RGB frame:
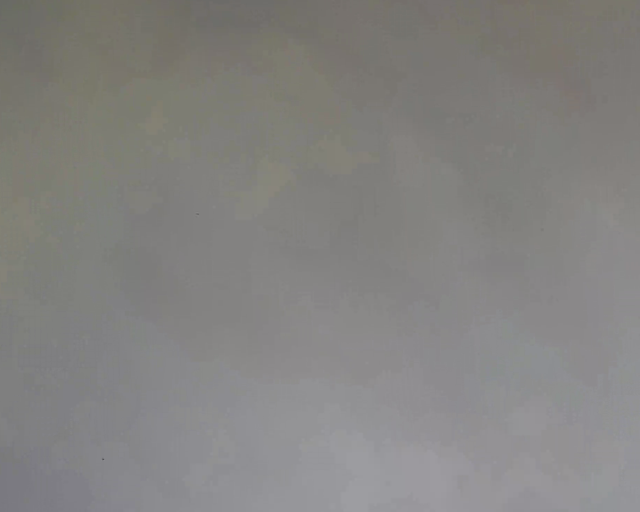
Thermal frame:
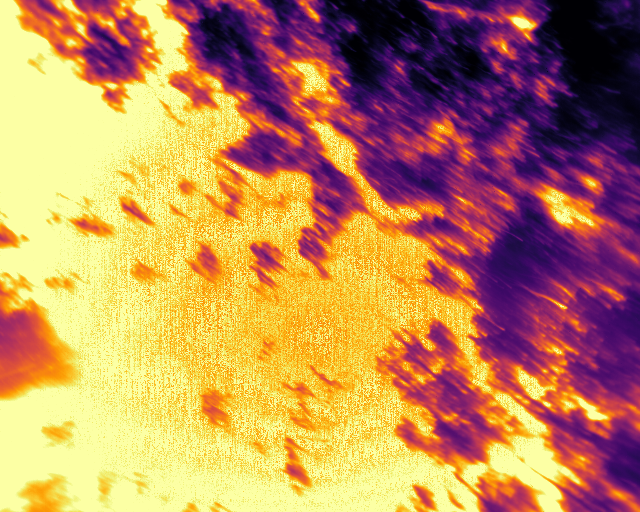
Captured: 2026-02-27 02:39:10
Pixels at or above 80 °C: 323481 (fraction of frame: 0.9872)